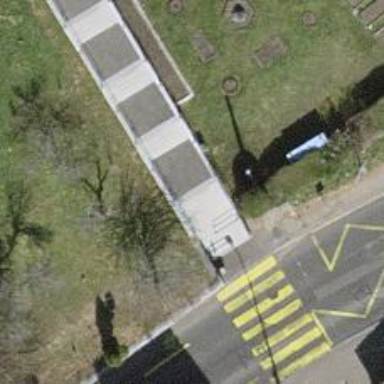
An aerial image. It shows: Paved footway.